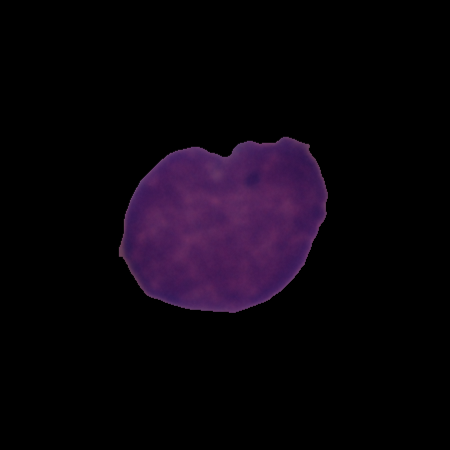
Label: cancer